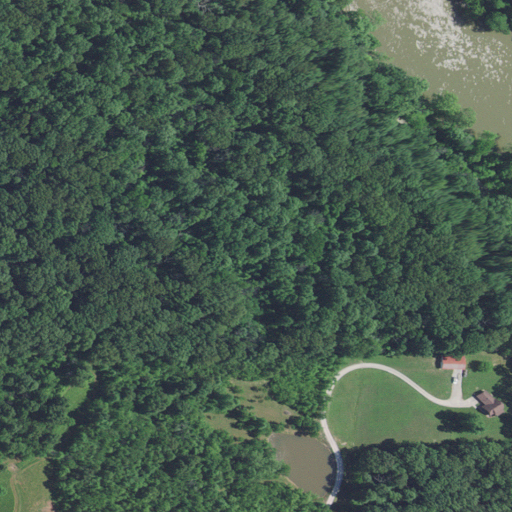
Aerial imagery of mountain in Indiana named Shell Mound containing deciduous forest, grassland, open water, open development, low intensity development, and medium intensity development